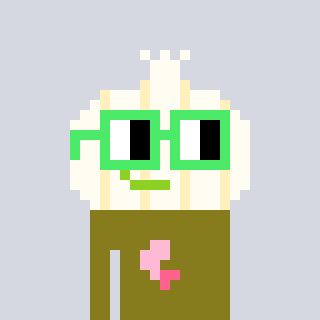
a pixel art character with square light green glasses, a garlic-shaped head and a gunk-colored body on a cool background